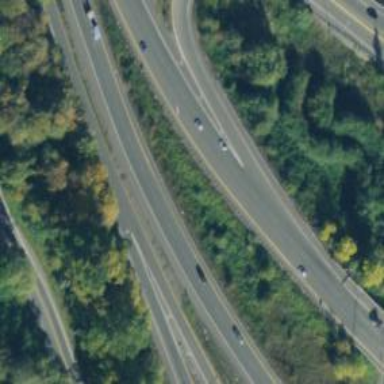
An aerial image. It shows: View of motorway.